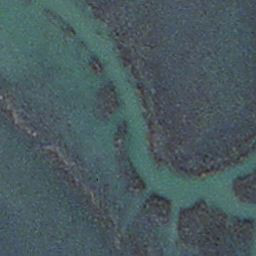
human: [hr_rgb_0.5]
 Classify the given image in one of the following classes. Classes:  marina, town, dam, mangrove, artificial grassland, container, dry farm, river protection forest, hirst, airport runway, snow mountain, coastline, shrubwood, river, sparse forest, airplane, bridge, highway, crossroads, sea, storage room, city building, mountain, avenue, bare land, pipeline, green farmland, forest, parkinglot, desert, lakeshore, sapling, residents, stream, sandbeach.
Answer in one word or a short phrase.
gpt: stream